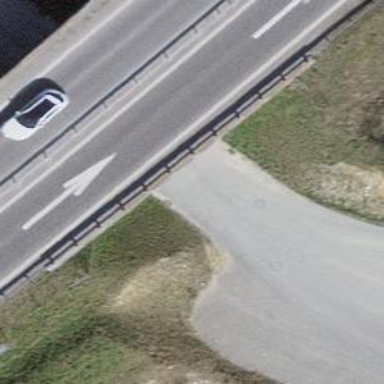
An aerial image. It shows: Service road going through tunnel.